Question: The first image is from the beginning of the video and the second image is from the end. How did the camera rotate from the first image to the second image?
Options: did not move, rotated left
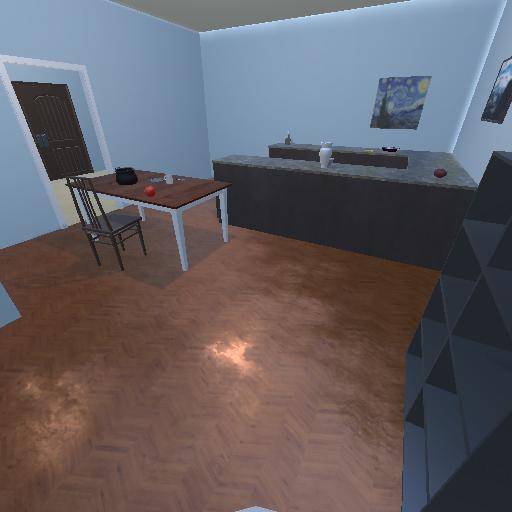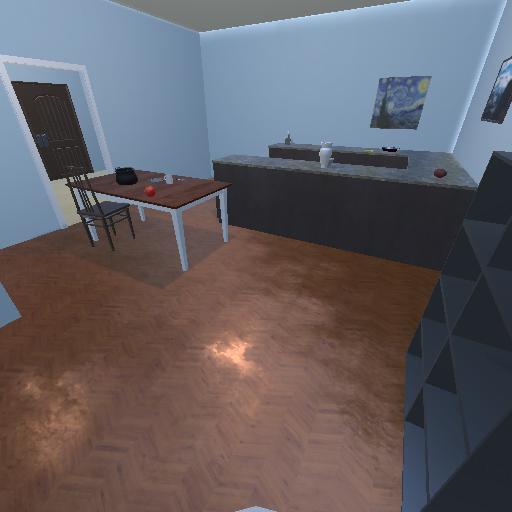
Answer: did not move